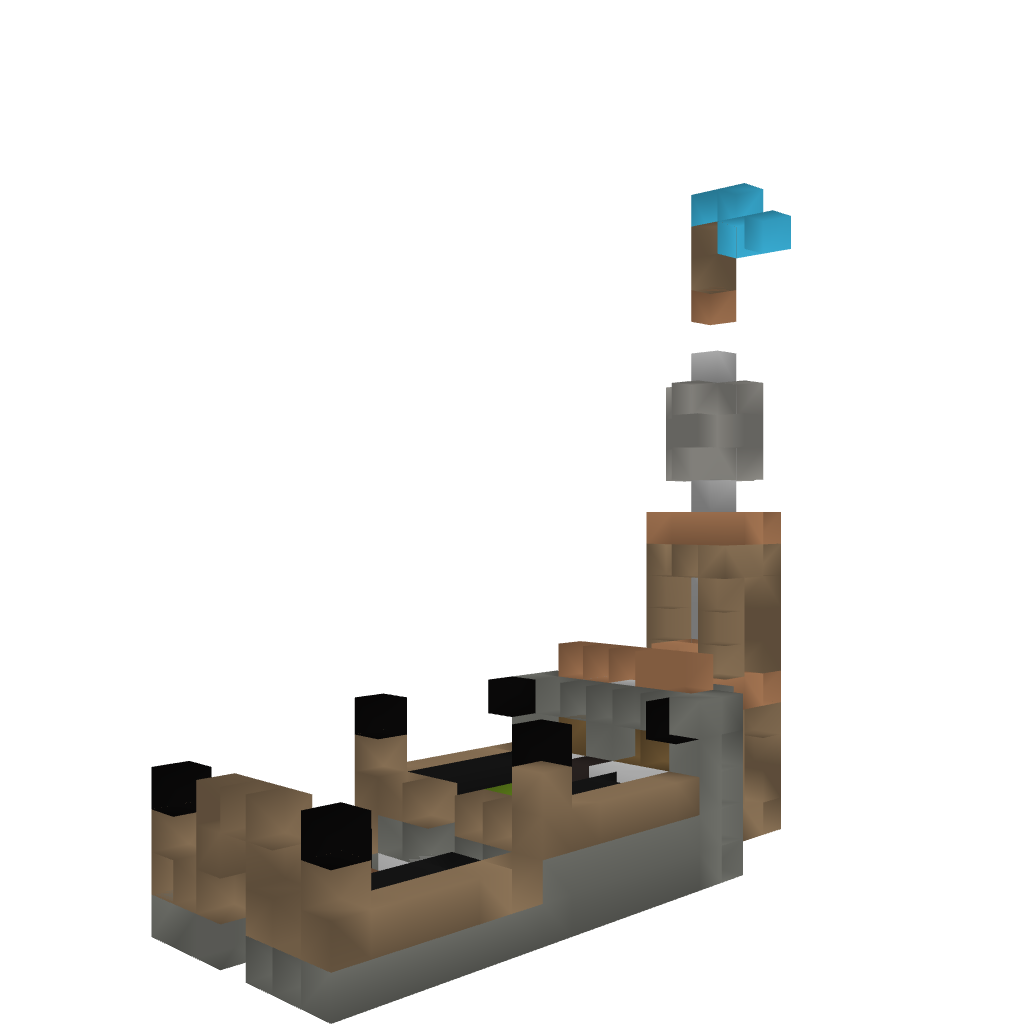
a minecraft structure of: Pumpkin &amp; Melon Farm